Question: I'm trying to build this image
using css.
Item 2 is the big content area and item 1 and 3 are laid in 2. Item I will display a list of friends and is scrollable while item 3 should be fixed, so a user shouldn't scroll down to find it because that would be where they'll enter text. Also the whole area should cover stretch from the top to the bottom but with a width of 900px(item 2)
I've been trying to get this done for the past few hours but I can't get just area 1 to scroll without it affecting area 2 and 3 plus I can't get area 3 to stay in place.
This is what I tried
'''
.imchatbox {
position:fixed;
border-right:1px solid #cccccc;
border-left:1px solid #cccccc;
width:900px;
height:100%;
left:15%;
right:50%;
overflow:scroll
background-color: #FFFFFF;
top:0px;
padding:20px;
padding-top:50px;
bottom: 0px;
}
.imchatlist{
border-right:1px solid #cccccc;
border-left:1px solid #cccccc;
width:300px;
top:0px;
height:100%
background-color: #cccccc;
overflow-x:hidden;
overflow-y:auto;
}
.imtextarea{
border-right:1px solid #cccccc;
border-left:1px solid #cccccc;
border-top:1px solid #cccccc;
width:600px;
height:20%;
left:301px;
}
'''
Where imchatbox is 2, imchatlist is 1 and im textarea is 3. But yeah it doesn't work, can someone help me out?
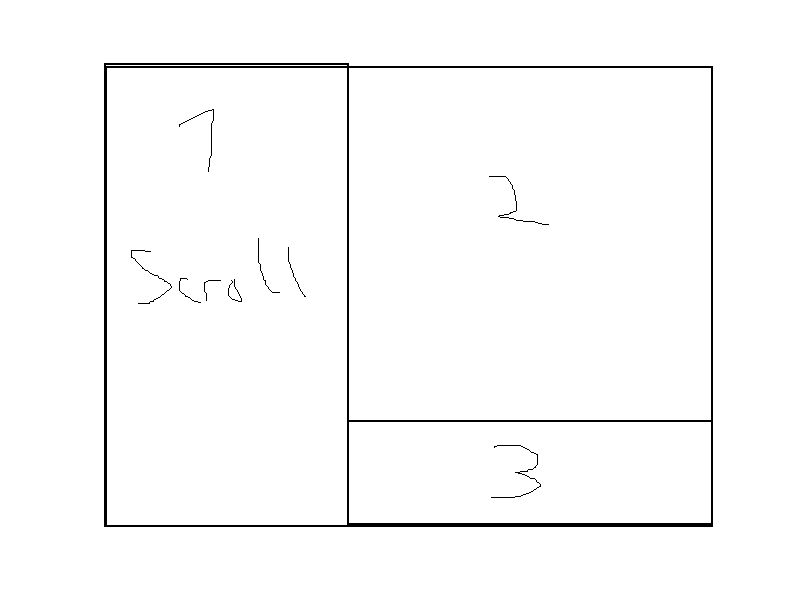
Answer: The solution to this is to wrap the left side and the right side in individual wrappers that are both floated. The left one should be set to 'overflow-y: auto;'. Then, in the left side, put another div that is set to 'height: auto'.
Here's a fiddle: <URL>